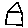
Label: house